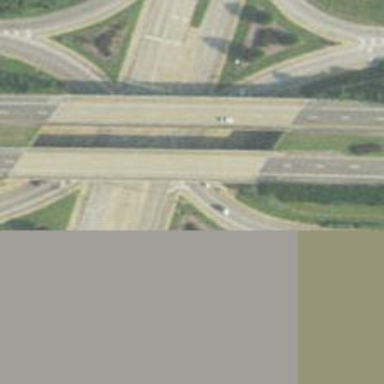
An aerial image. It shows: Primary highway bridge on expressway.